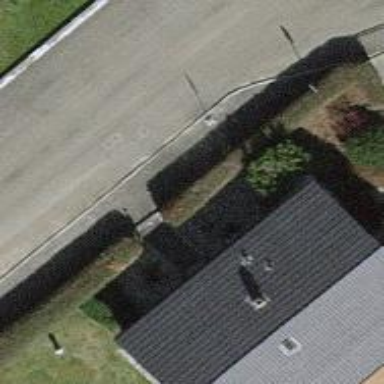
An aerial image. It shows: Hedge acting as barrier.